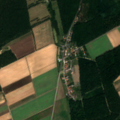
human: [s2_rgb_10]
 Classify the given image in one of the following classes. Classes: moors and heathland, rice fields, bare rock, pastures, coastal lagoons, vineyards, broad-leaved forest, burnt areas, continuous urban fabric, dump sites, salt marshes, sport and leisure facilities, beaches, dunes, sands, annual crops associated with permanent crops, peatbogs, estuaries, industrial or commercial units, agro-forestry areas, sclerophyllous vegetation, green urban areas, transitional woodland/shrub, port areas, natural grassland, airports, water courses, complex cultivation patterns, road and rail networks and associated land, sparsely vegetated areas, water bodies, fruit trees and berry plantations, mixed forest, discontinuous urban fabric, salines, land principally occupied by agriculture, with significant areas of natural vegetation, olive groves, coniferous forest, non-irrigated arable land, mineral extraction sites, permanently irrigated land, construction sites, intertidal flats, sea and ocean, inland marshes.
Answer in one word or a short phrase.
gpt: non-irrigated arable land, broad-leaved forest, mixed forest